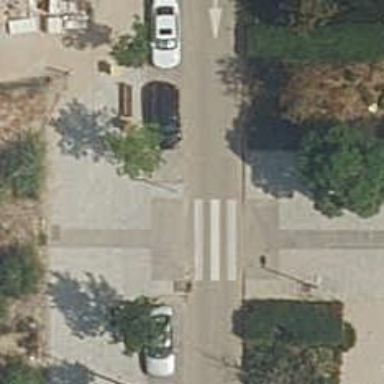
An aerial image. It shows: Uncontrolled road crossing.